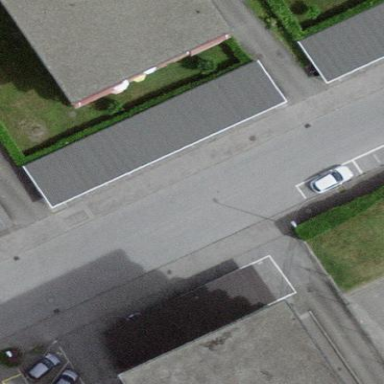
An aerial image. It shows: View of roof of building.